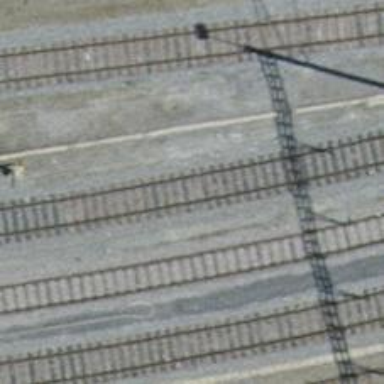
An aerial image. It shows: Rail yard with electrified contact lines for railway operations.